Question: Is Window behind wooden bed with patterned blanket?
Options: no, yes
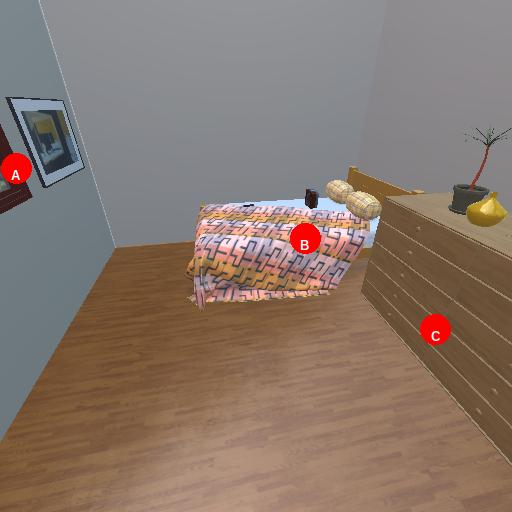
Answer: no